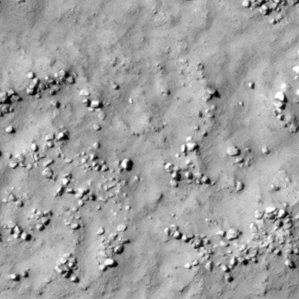
Label: non_frost